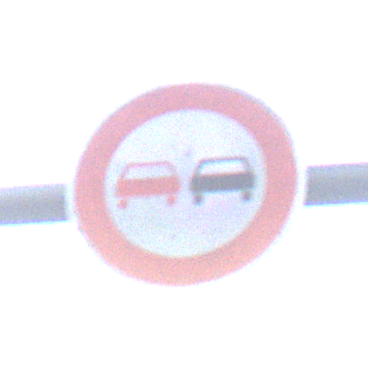
Verkehrszeichen: Ueberholverbot
Umgebung: Outdoor, Urban
Tageszeit: SunriseSunset
Wetter: PartlyCloudy
Licht: Natural
Jahreszeit: NotSpecified
Kontrast: MediumContrast